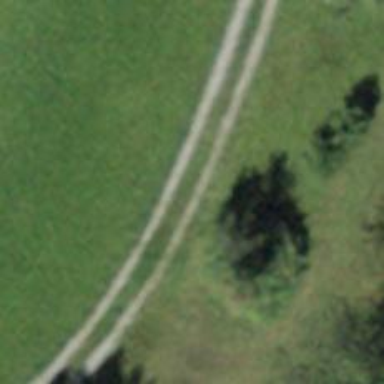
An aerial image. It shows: Track on the ground with grade3 tracktype.